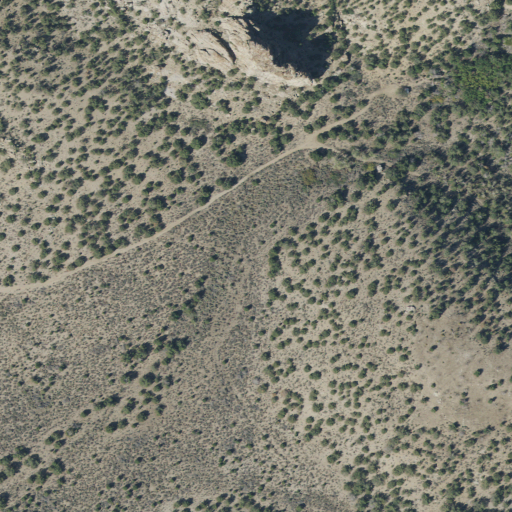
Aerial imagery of valley in Utah named Burned Canyon containing shrub and evergreen forest